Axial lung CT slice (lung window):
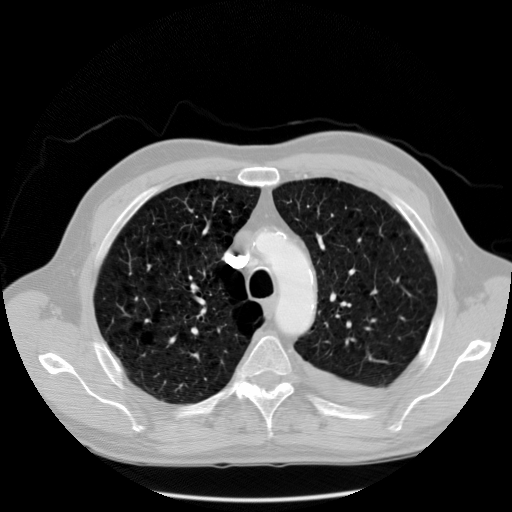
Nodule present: no